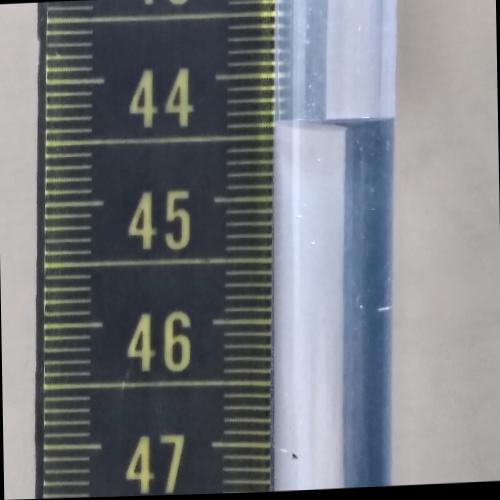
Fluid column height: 44.4 cm